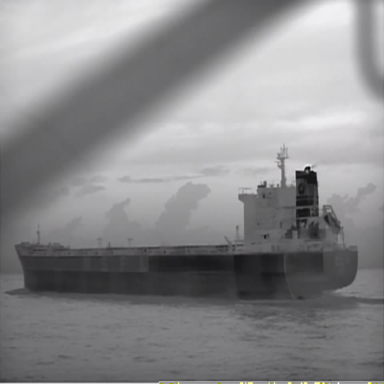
There is a liner in the infrared image.